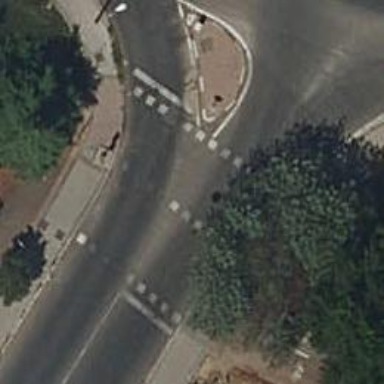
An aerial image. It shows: Road with traffic signals and zebra crossing with traffic signals.